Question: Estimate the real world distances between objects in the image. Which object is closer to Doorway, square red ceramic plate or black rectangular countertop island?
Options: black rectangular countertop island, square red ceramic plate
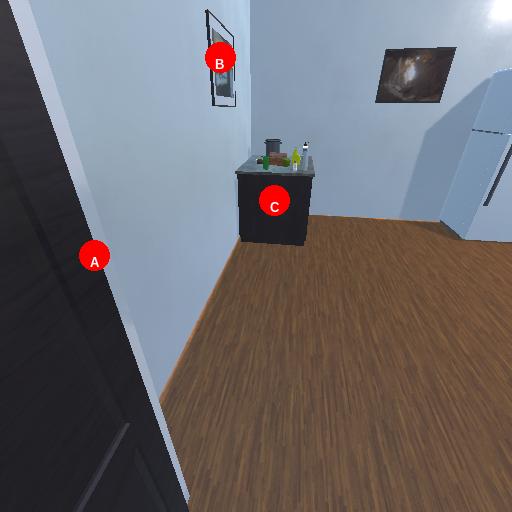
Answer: black rectangular countertop island